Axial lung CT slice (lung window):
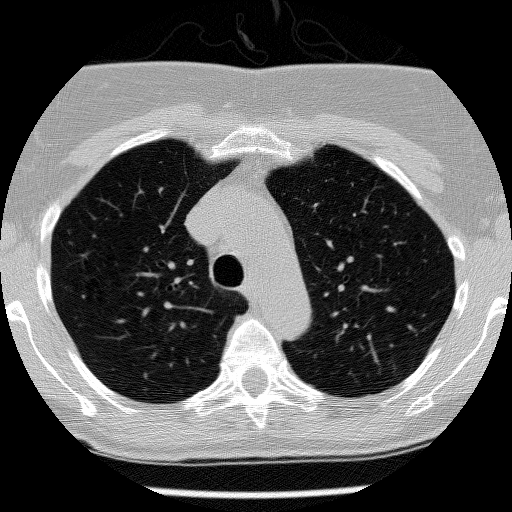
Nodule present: no